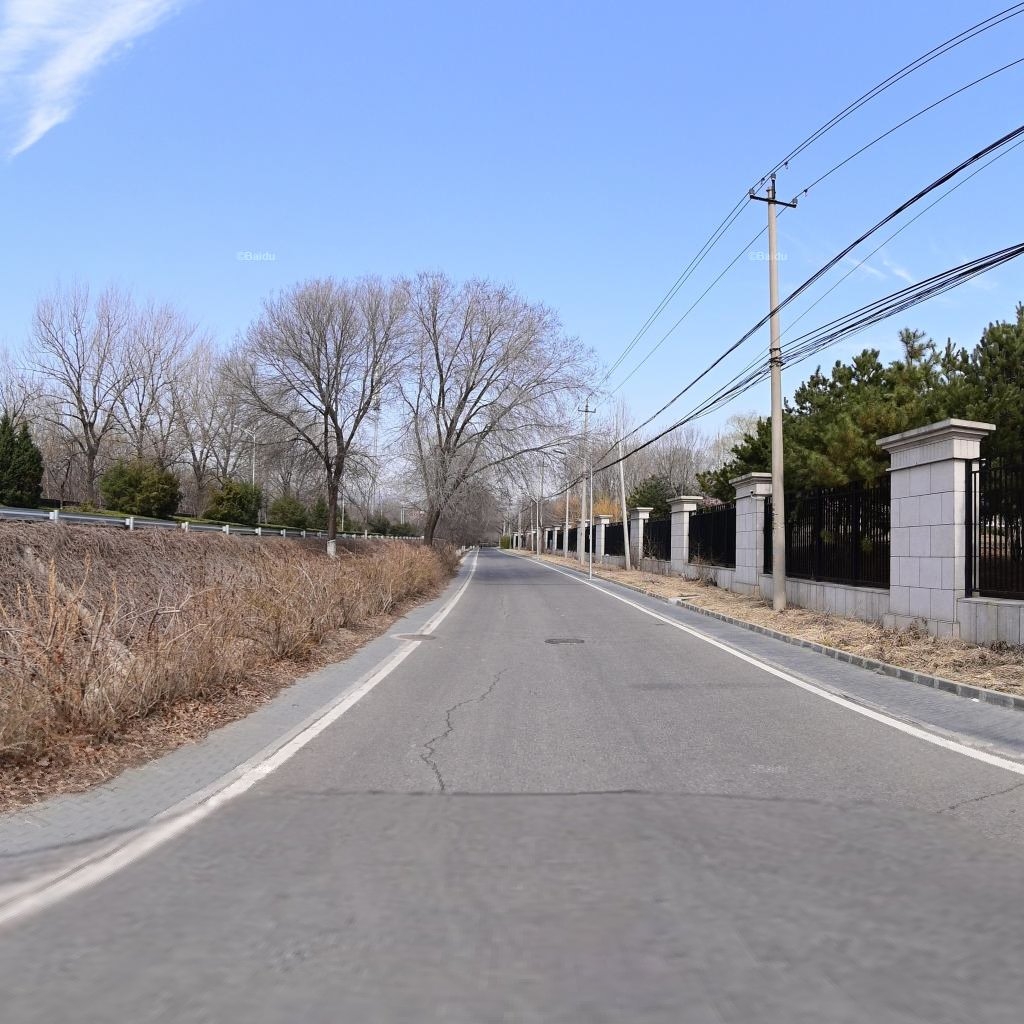
Region: Haidian
Road damage annotations: longitudinal crack, transverse crack, manhole cover, manhole cover